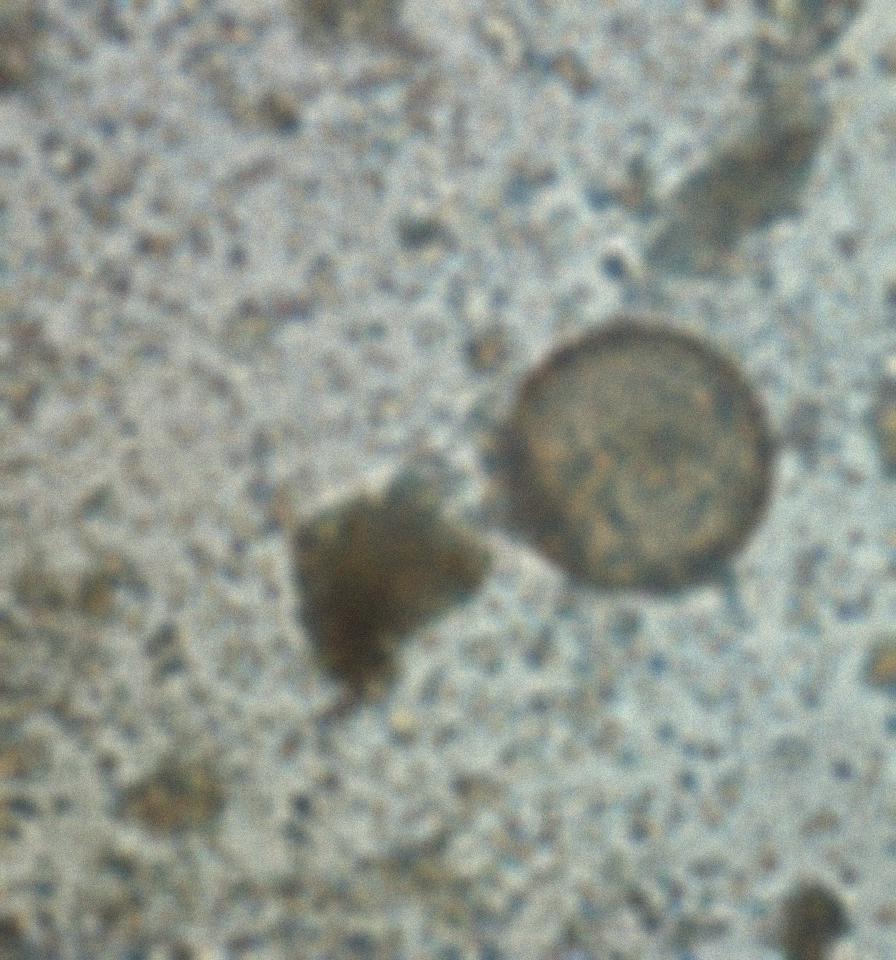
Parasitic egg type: Hymenolepis diminuta